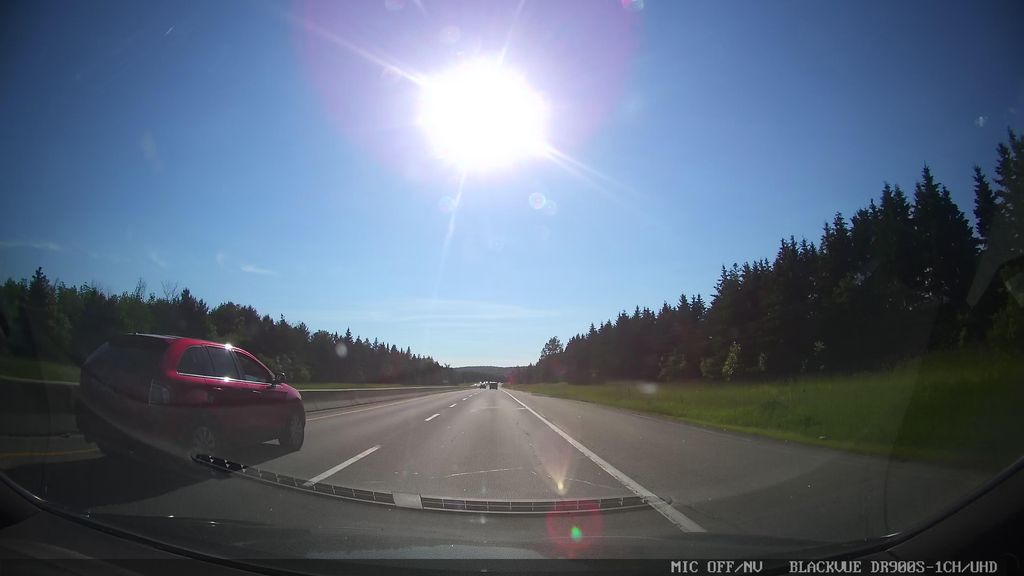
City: ottawa-gatineau